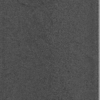
Label: dusty